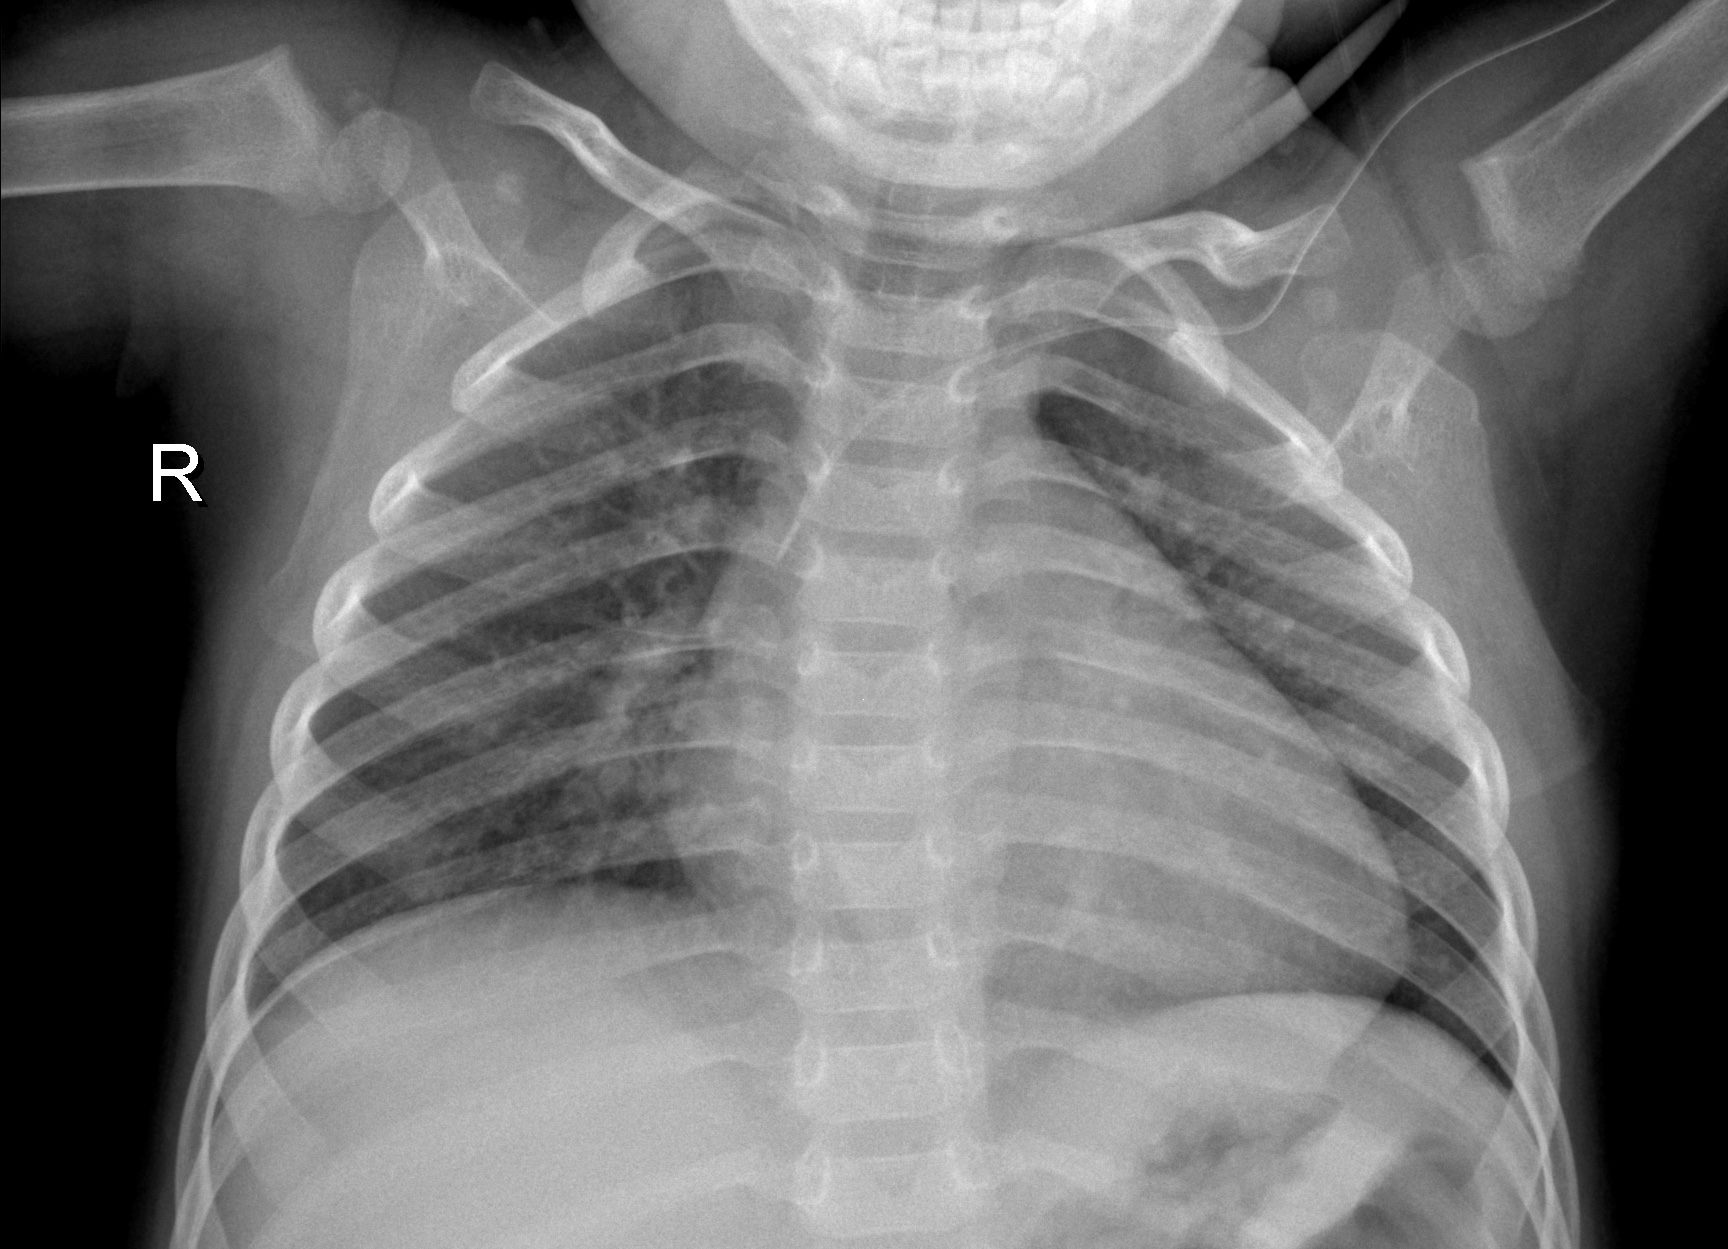
Diagnosis: NORMAL